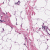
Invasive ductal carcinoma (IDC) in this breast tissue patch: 0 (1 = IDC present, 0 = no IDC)